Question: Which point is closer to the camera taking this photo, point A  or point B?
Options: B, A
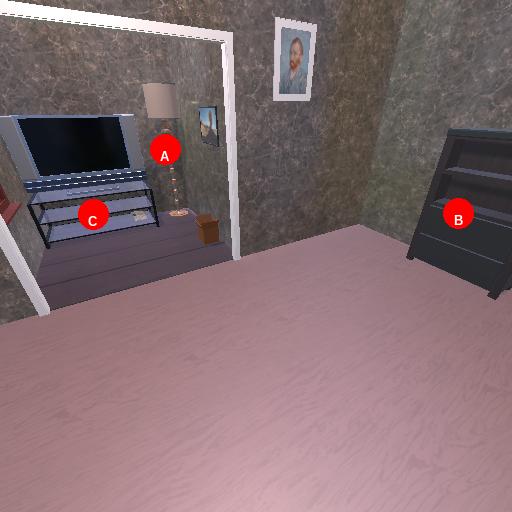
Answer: B